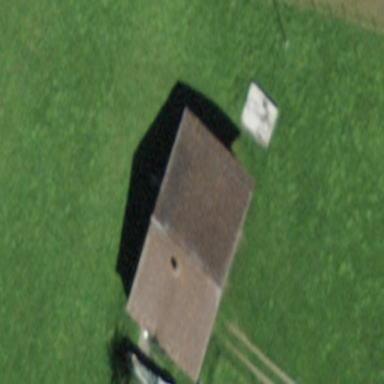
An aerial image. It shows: Farm building.